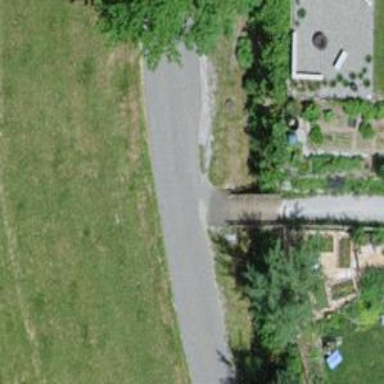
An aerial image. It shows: Unpaved footway.